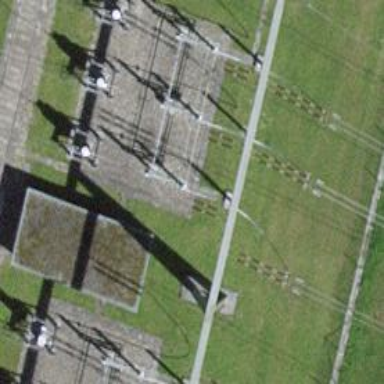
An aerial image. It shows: Three cables of power line.